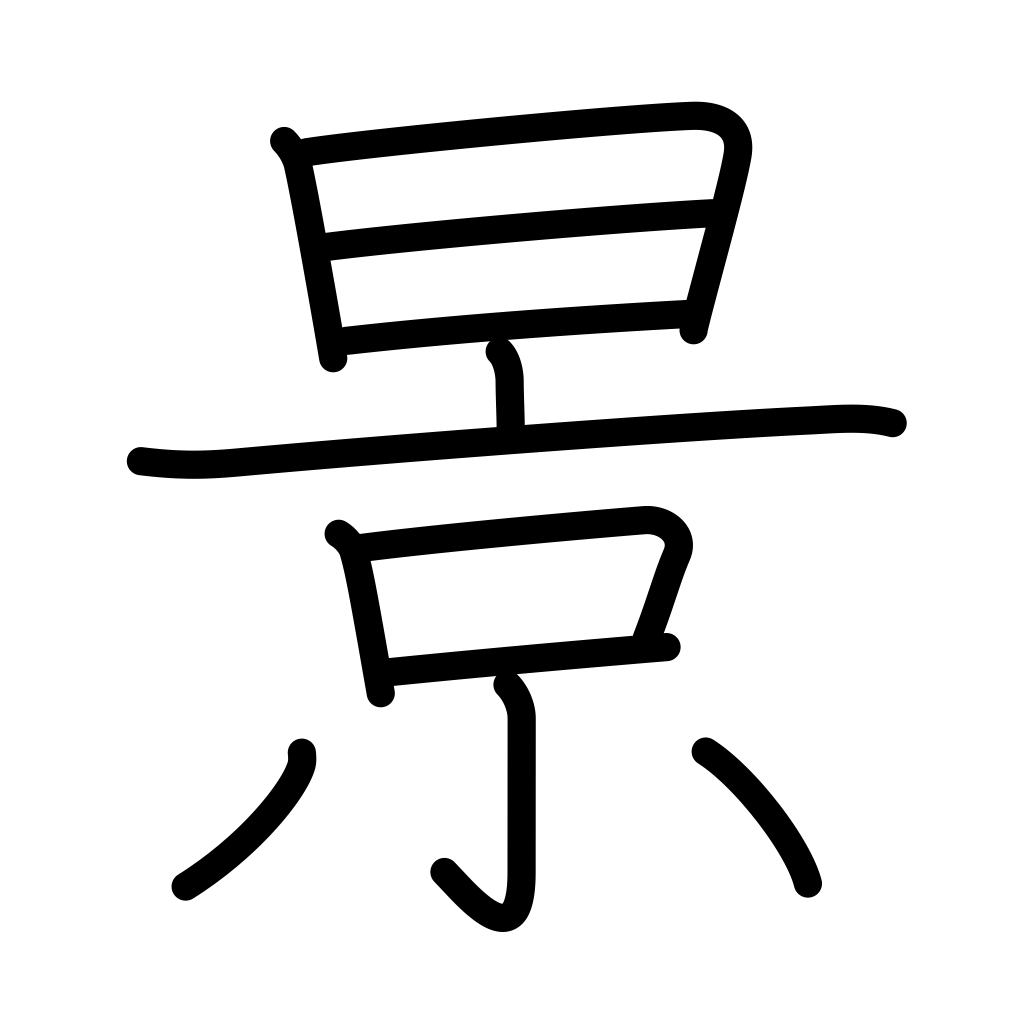
Meaning: scenery, view